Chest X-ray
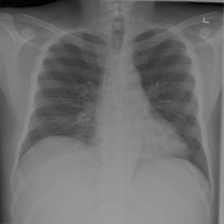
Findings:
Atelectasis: positive
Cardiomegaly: negative
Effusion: negative
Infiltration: negative
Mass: negative
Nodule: negative
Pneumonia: negative
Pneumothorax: negative
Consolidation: negative
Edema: negative
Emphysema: negative
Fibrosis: negative
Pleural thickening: negative
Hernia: negative